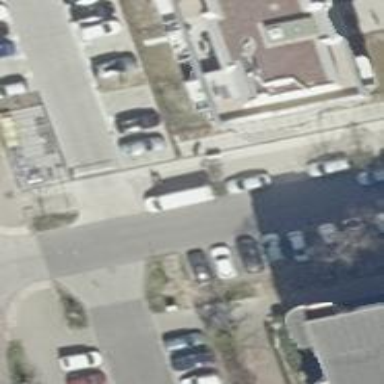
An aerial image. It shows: Residential road with asphalt surface and separate sidewalk.